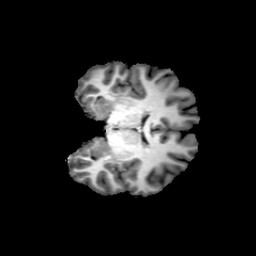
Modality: T1w
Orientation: coronal
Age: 21
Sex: female
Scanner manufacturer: philips
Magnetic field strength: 3 T
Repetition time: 0.0082 s
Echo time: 0.0037 s